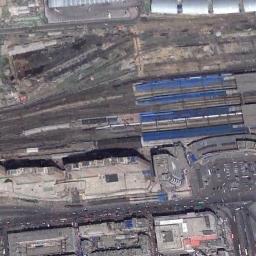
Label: railway_station